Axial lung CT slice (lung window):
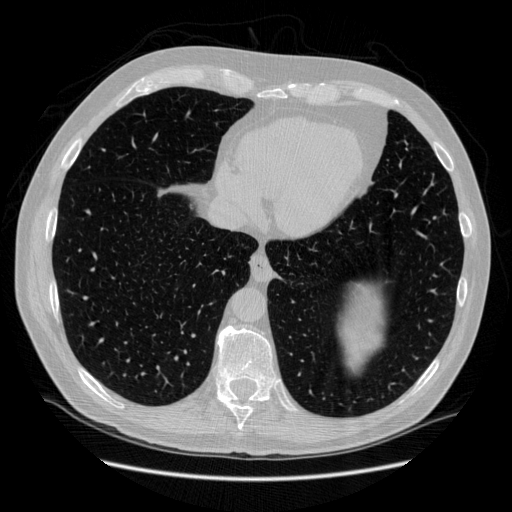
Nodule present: no